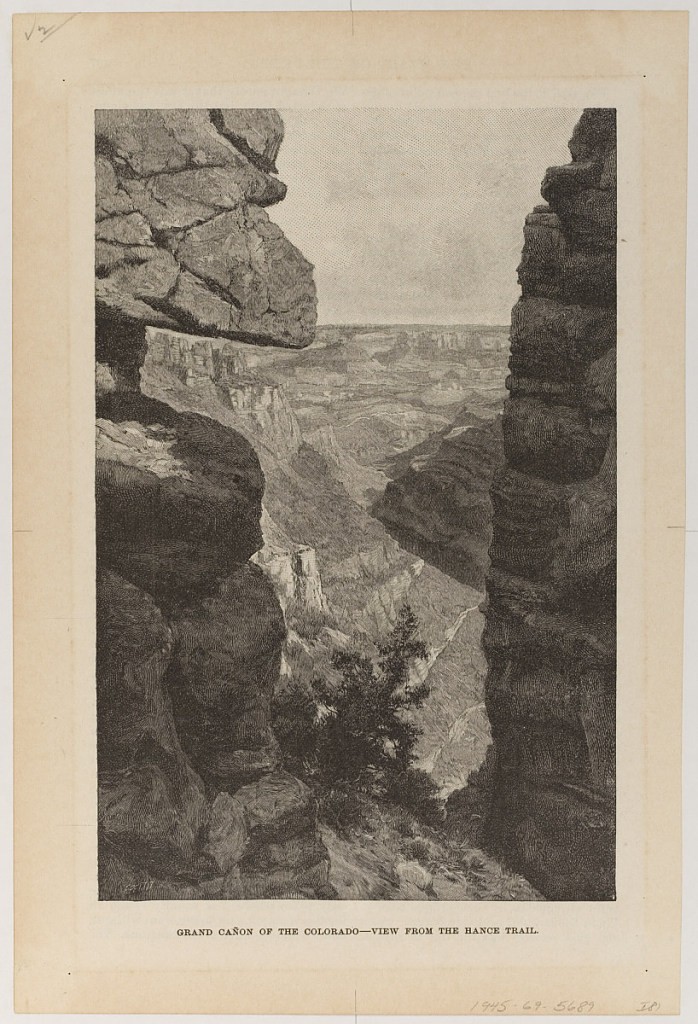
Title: Grand Cañon of the Colorado, View from the Hance Trail
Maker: H. Bolton Jones, American, 1848 – 1927
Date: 1890–91
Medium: Wood engraving on off-white wove paper
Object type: Print
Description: View of part of the canyon, high cliffs on each side, with tree at the bottom.